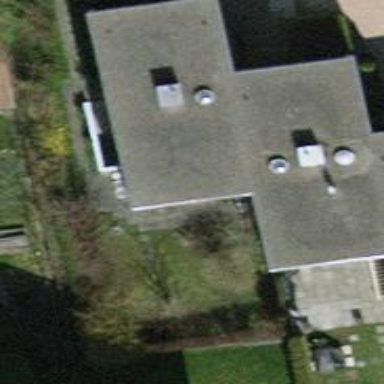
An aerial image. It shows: Flat-roofed building.